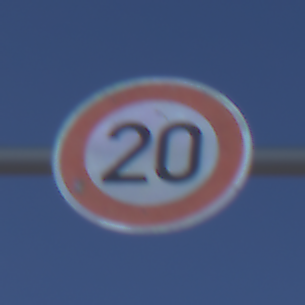
Verkehrszeichen: Geschwindigkeit20
Umgebung: Outdoor, Nature
Tageszeit: MorningAfternoon
Wetter: PartlyCloudy
Licht: Natural
Jahreszeit: NotSpecified
Kontrast: HighContrast